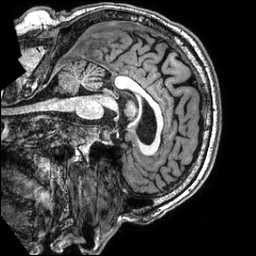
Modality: T1w
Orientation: sagittal
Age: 64
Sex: male
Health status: healthy